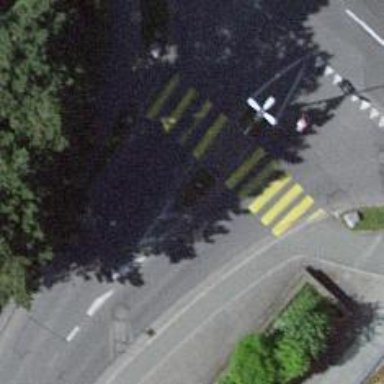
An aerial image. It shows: Uncontrolled crossing with zebra marking and island in the middle.